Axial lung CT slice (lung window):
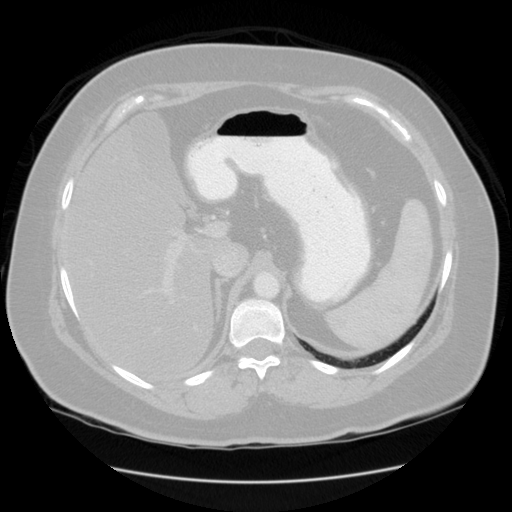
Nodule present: no